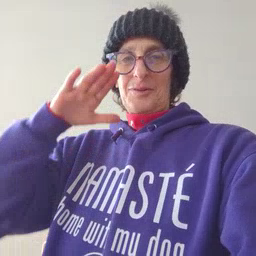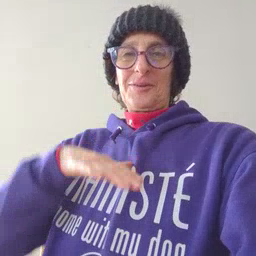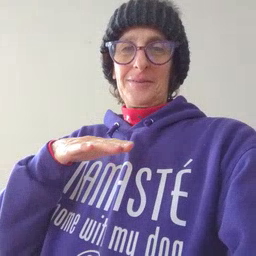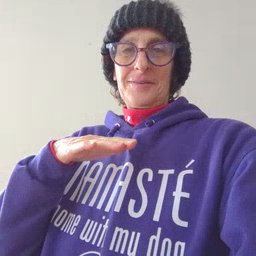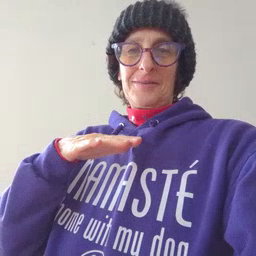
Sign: on